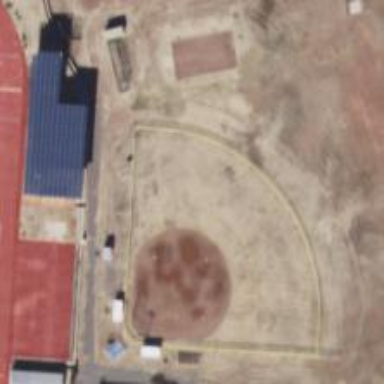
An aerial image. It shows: Baseball pitch for leisure land activities.